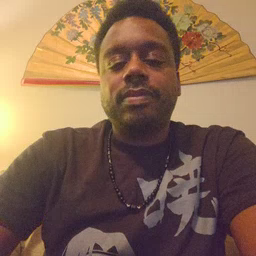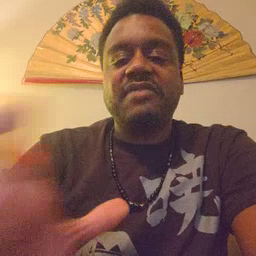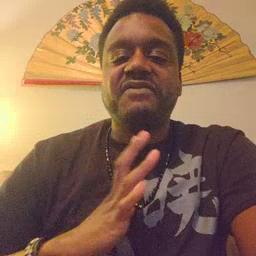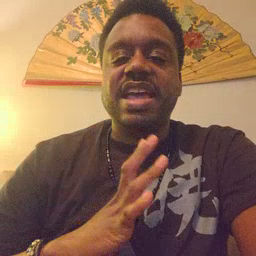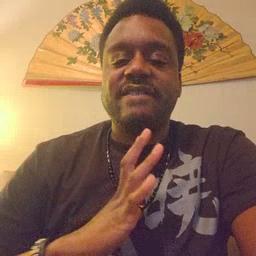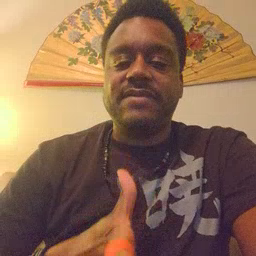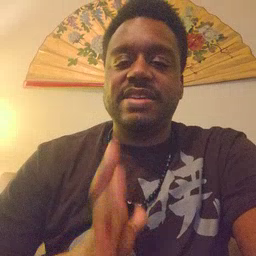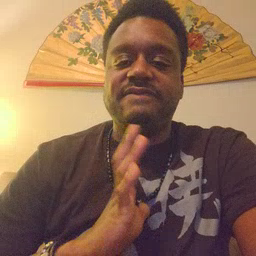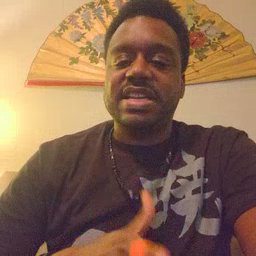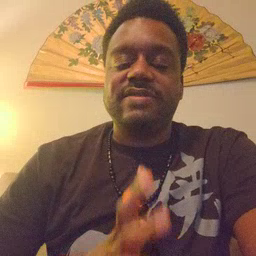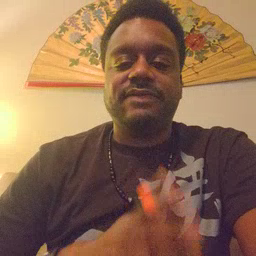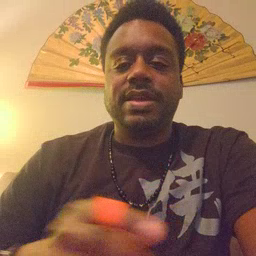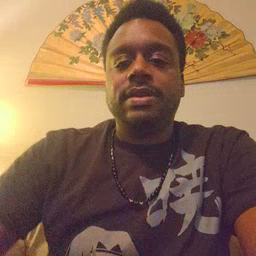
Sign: fine